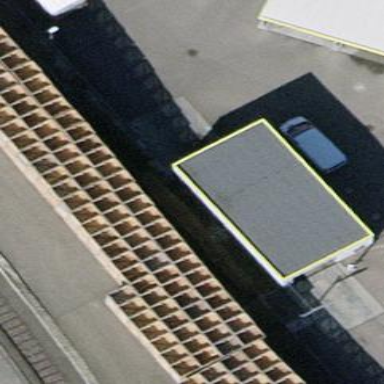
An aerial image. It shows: Building serving as car wash facility.